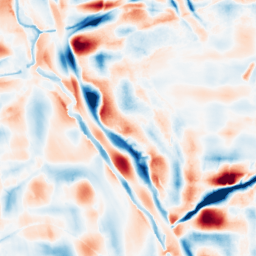
Category: wavelet
Decomposition family: wavelet_dwt
Decomposition parameters: wavelet: coif2
level: 5
Upsampling method: linear_exact
Upsampling parameters: scale: 2
Upsampling scale: 2